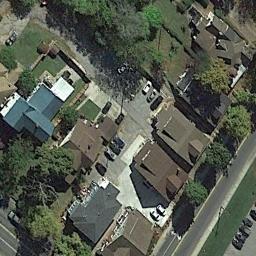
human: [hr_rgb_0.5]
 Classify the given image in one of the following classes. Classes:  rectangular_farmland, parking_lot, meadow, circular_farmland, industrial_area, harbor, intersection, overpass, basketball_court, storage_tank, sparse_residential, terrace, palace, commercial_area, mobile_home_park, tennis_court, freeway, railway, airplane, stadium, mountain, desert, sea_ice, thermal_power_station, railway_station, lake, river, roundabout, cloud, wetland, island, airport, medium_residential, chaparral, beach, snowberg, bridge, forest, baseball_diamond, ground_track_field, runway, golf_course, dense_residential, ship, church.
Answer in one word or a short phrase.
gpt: medium_residential